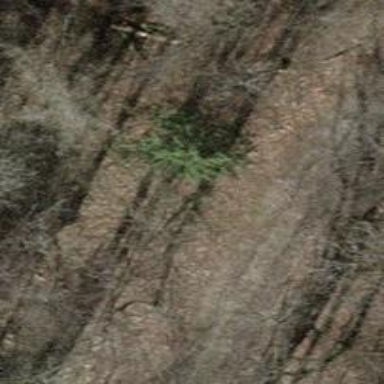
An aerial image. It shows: Pebblestone track with grade2 quality.